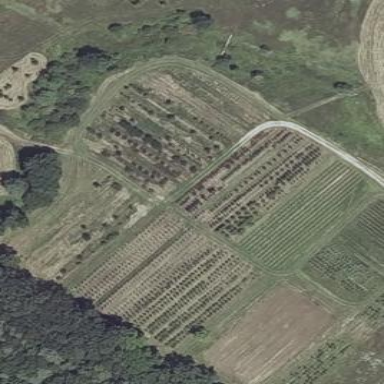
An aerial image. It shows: Orchard.